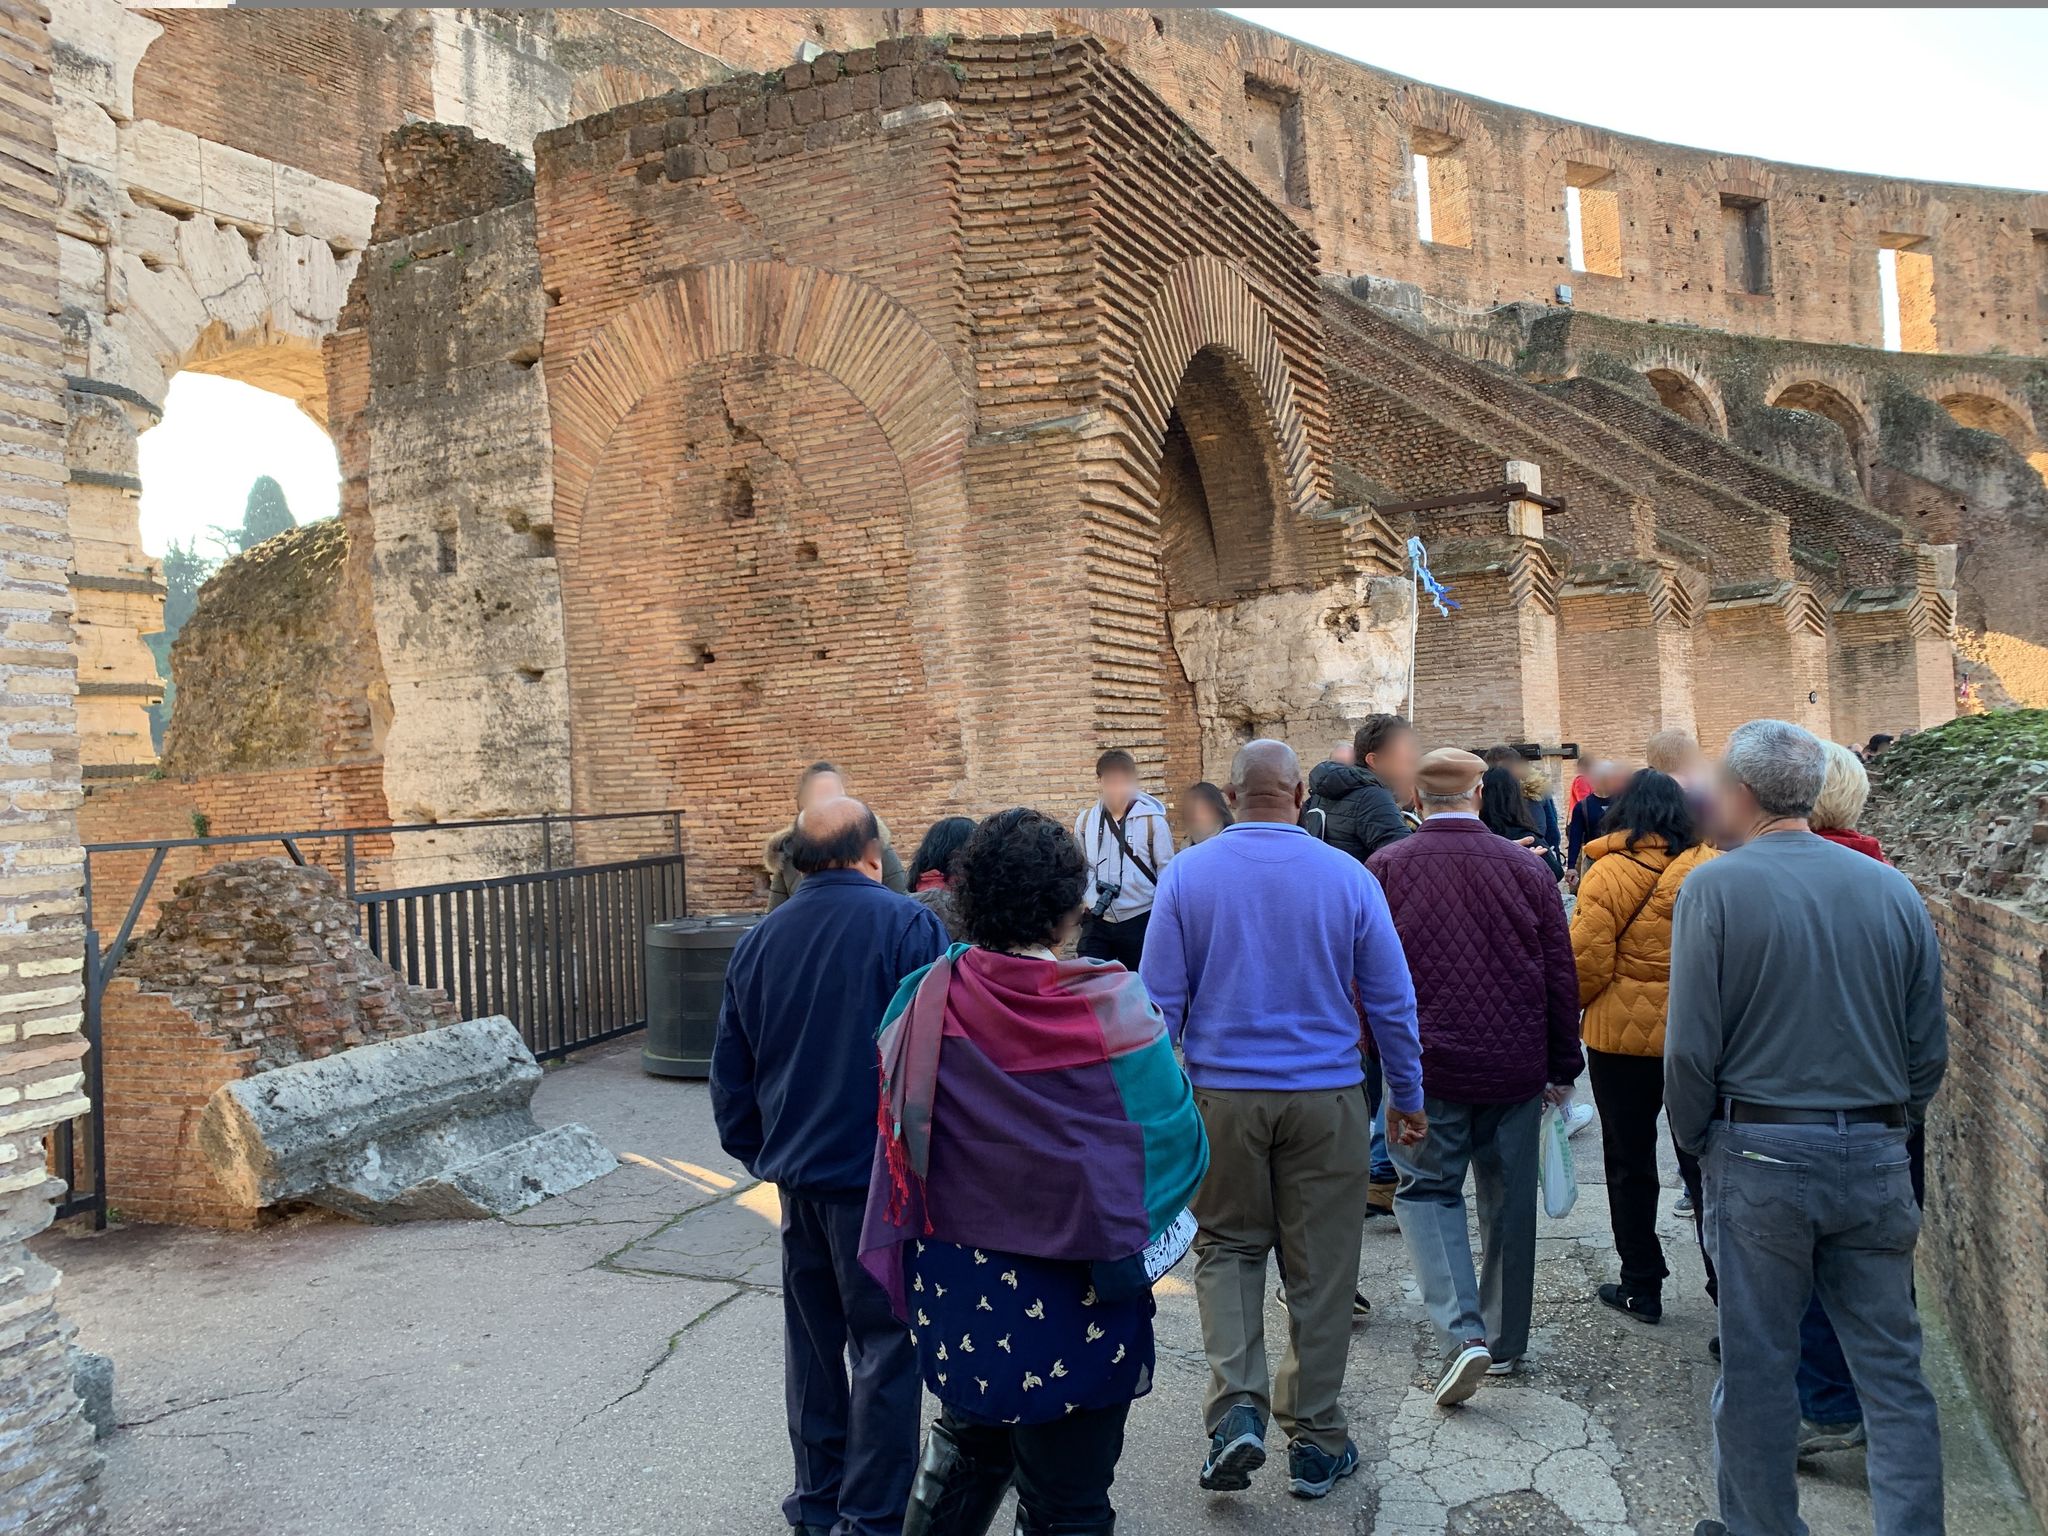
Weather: clear
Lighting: day
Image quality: good
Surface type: walking surface
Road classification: footway, steps
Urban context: urban centre
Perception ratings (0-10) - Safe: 1.51, Lively: 8.17, Beautiful: 2.73, Boring: 9.55, Depressing: 4.35, Wealthy: 0.43